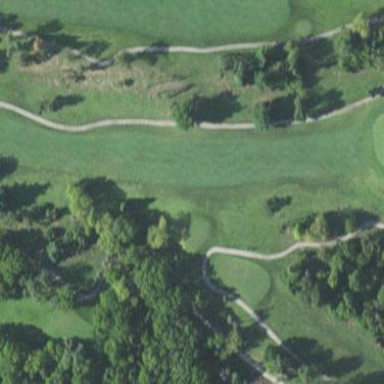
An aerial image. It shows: Rough area in golf course.